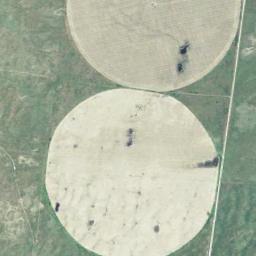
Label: circular_farmland